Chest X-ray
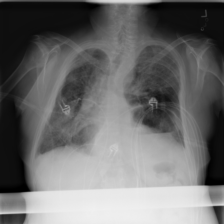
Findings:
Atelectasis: negative
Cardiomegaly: negative
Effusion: negative
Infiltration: negative
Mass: negative
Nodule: negative
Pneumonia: negative
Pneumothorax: negative
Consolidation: negative
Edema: negative
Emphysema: negative
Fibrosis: negative
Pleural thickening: negative
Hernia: negative